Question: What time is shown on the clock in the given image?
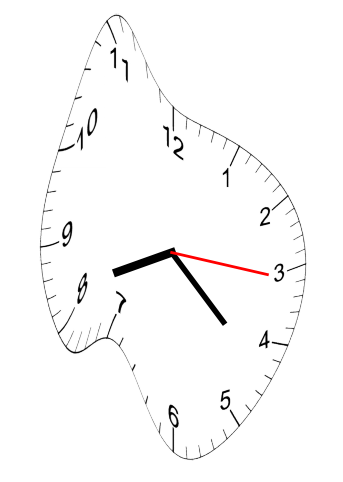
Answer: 08:22:16